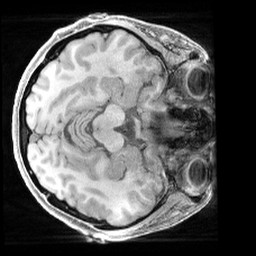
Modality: T1w
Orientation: axial
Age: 39
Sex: female
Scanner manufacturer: siemens
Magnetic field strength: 3 T
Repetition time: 2.4 s
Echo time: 0.00241 s